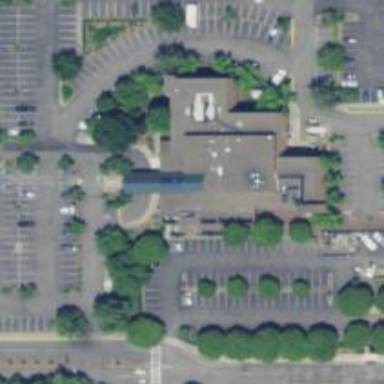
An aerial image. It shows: Healthcare clinic is depicted in the image.